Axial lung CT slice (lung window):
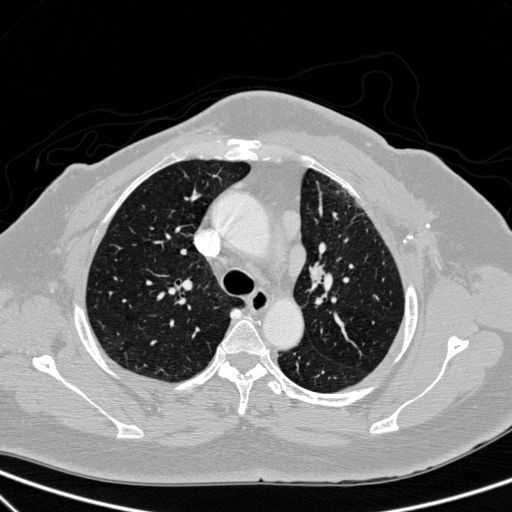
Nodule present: no